Question: I'm trying to build a segmented control much like the Bold/Italic/Underline control in TextEdit.
Is there a way to set a custom attributed string for each segment? '[set attributedStringValue:]' on the cell had no effect (there's no way to set per segment anyway).
If I have to resort to custom drawing, how can I reproduce the inset/blue highlight in the selected state?
Example:

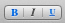
Answer: I think these are all icons you need to pre-create and set in the segmented control. Custom drawing would be another option, but I think simply using 3 icons (plus their hires variants) is more flexible.
For custom drawing you'd use an NSAttributedString where you set font and color. Draw it twice, once in white with one pixel vertical offset and and once in blue/black.